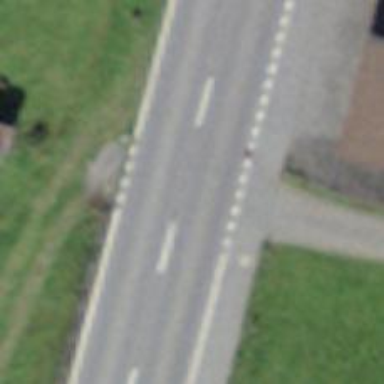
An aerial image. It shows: Secondary road with asphalt surface and sidewalk on the left.